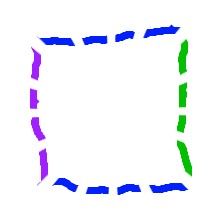
Shape: square